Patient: sex M, age 65
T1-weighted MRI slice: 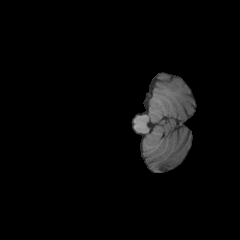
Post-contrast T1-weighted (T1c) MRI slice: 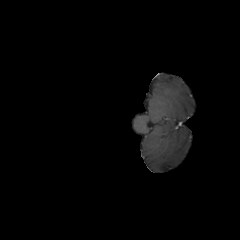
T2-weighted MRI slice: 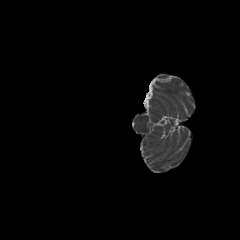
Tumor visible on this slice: no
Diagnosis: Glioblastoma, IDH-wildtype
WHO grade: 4